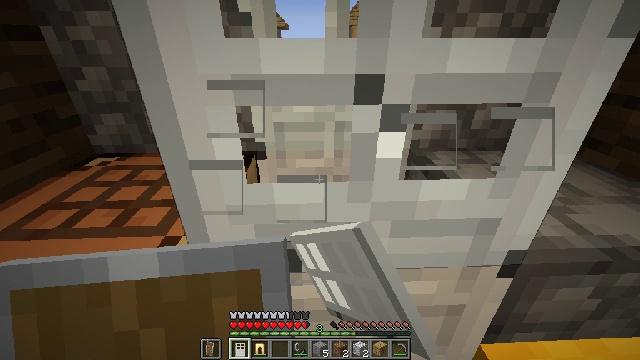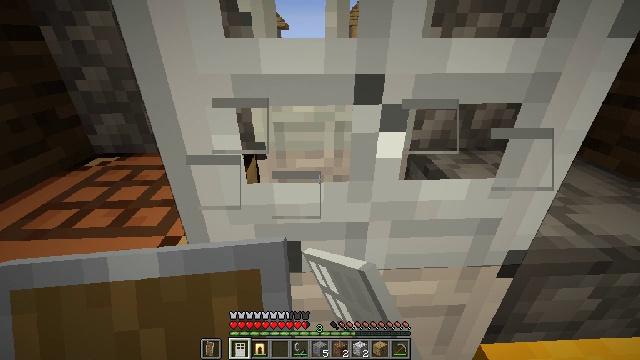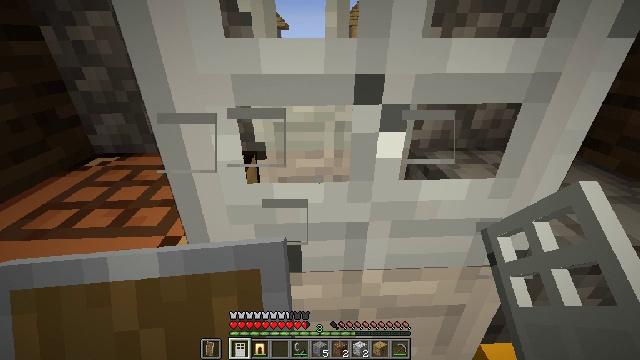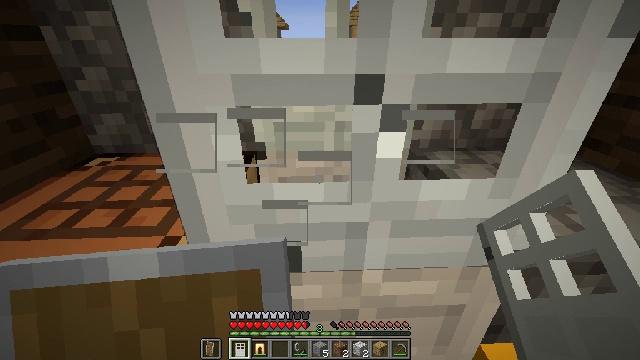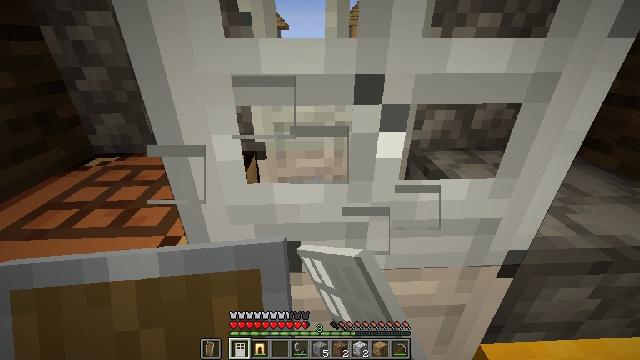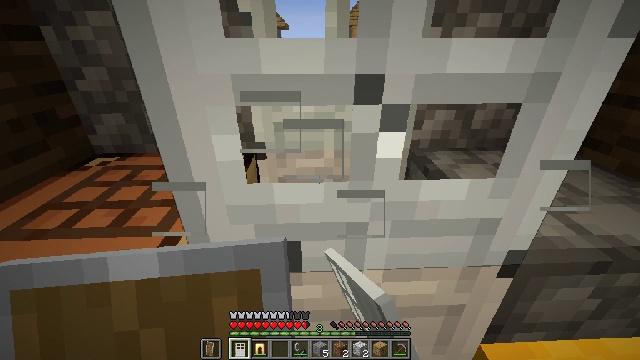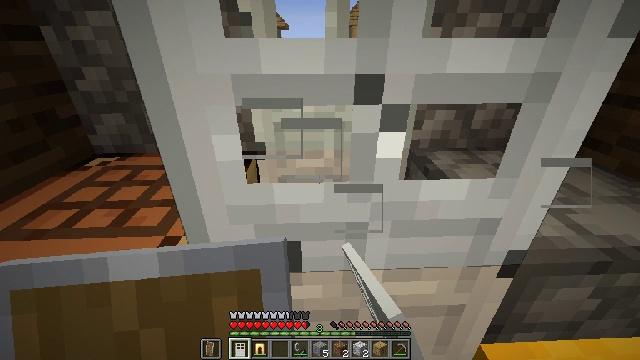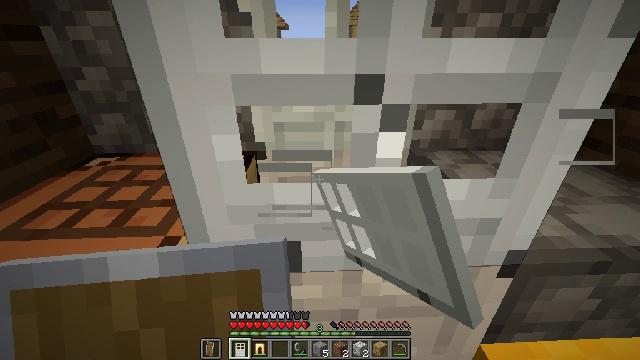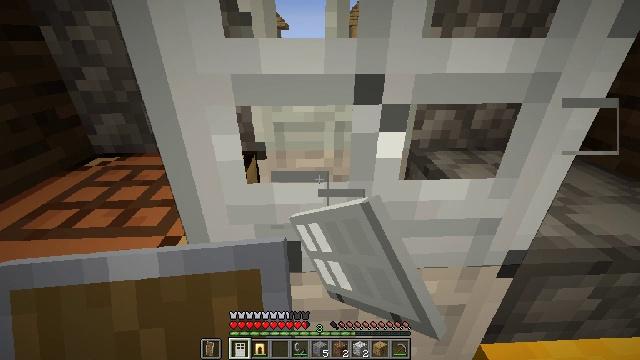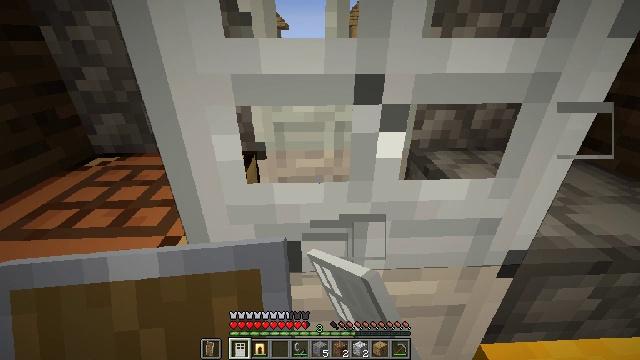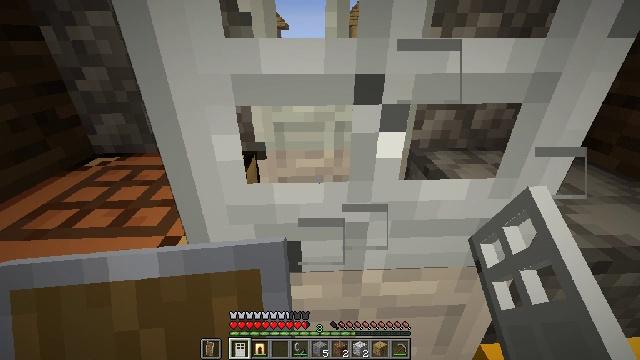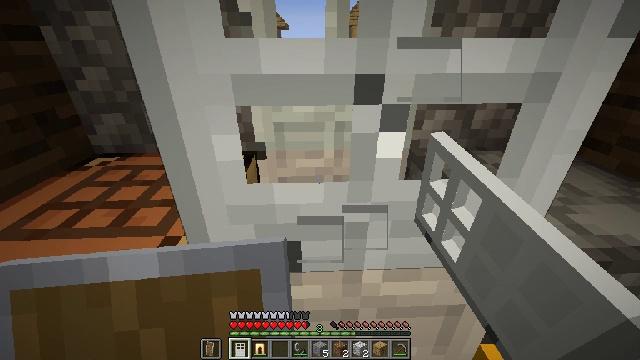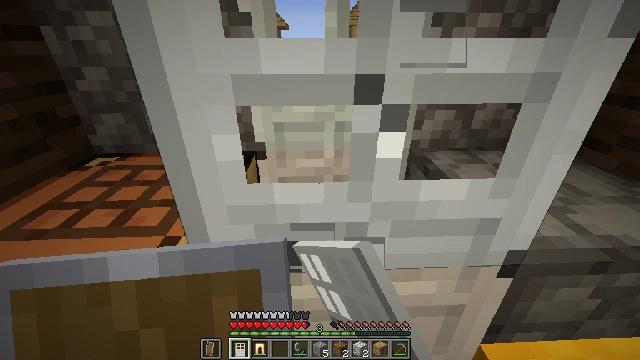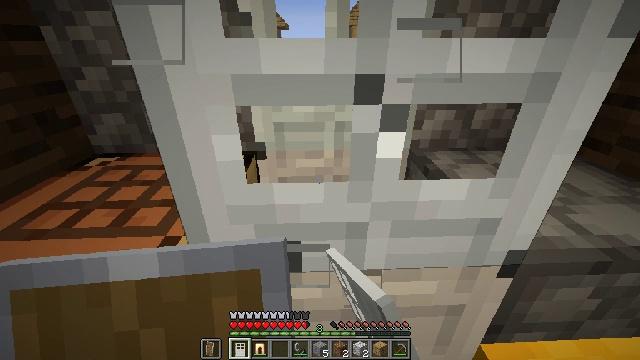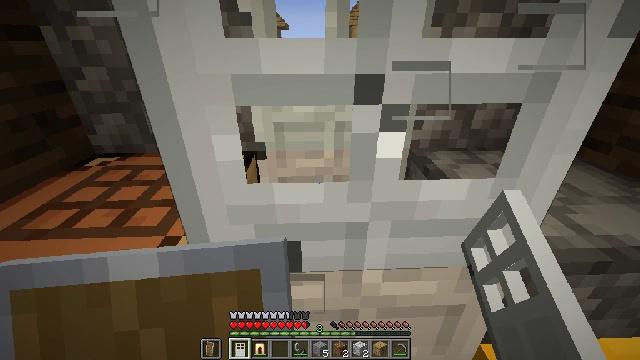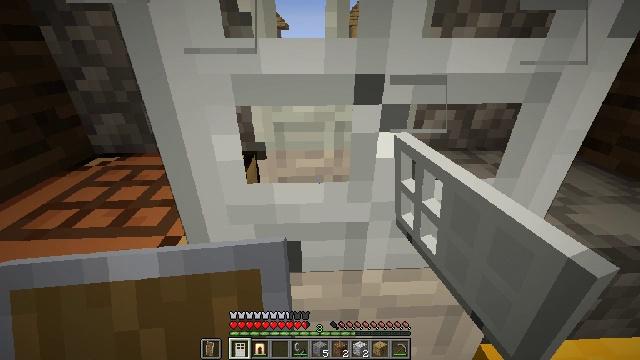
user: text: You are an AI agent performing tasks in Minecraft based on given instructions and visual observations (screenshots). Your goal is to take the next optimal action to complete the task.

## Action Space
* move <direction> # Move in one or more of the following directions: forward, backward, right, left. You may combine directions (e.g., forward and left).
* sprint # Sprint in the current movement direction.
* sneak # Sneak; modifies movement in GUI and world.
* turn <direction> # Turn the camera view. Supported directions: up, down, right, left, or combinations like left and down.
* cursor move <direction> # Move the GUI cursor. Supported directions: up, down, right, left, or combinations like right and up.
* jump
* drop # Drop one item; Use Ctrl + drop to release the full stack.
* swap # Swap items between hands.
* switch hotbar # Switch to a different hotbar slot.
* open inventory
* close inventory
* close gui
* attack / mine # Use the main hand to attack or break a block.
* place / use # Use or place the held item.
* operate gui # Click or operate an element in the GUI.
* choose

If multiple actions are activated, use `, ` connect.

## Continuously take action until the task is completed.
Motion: motion action
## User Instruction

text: Interact with the crafting table to make a heavy weighted pressure plate.
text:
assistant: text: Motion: attack / mine
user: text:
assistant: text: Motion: attack / mine
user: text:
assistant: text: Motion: attack / mine
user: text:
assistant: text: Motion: attack / mine
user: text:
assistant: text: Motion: attack / mine
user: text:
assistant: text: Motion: attack / mine
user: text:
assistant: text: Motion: attack / mine
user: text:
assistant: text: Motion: attack / mine
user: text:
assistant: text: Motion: attack / mine
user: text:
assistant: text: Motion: attack / mine
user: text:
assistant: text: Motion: attack / mine
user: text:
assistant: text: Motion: attack / mine
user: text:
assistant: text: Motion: attack / mine
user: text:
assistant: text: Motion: attack / mine
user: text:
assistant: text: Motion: attack / mine
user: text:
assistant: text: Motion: attack / mine
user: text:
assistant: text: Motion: attack / mine
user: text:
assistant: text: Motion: attack / mine
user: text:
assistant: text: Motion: attack / mine
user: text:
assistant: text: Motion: attack / mine
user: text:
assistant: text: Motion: attack / mine
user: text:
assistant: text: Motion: attack / mine
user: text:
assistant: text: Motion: attack / mine
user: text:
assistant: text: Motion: attack / mine
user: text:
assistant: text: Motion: attack / mine
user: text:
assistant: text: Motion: attack / mine
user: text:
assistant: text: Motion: attack / mine
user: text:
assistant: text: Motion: attack / mine
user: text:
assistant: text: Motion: attack / mine
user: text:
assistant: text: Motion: attack / mine